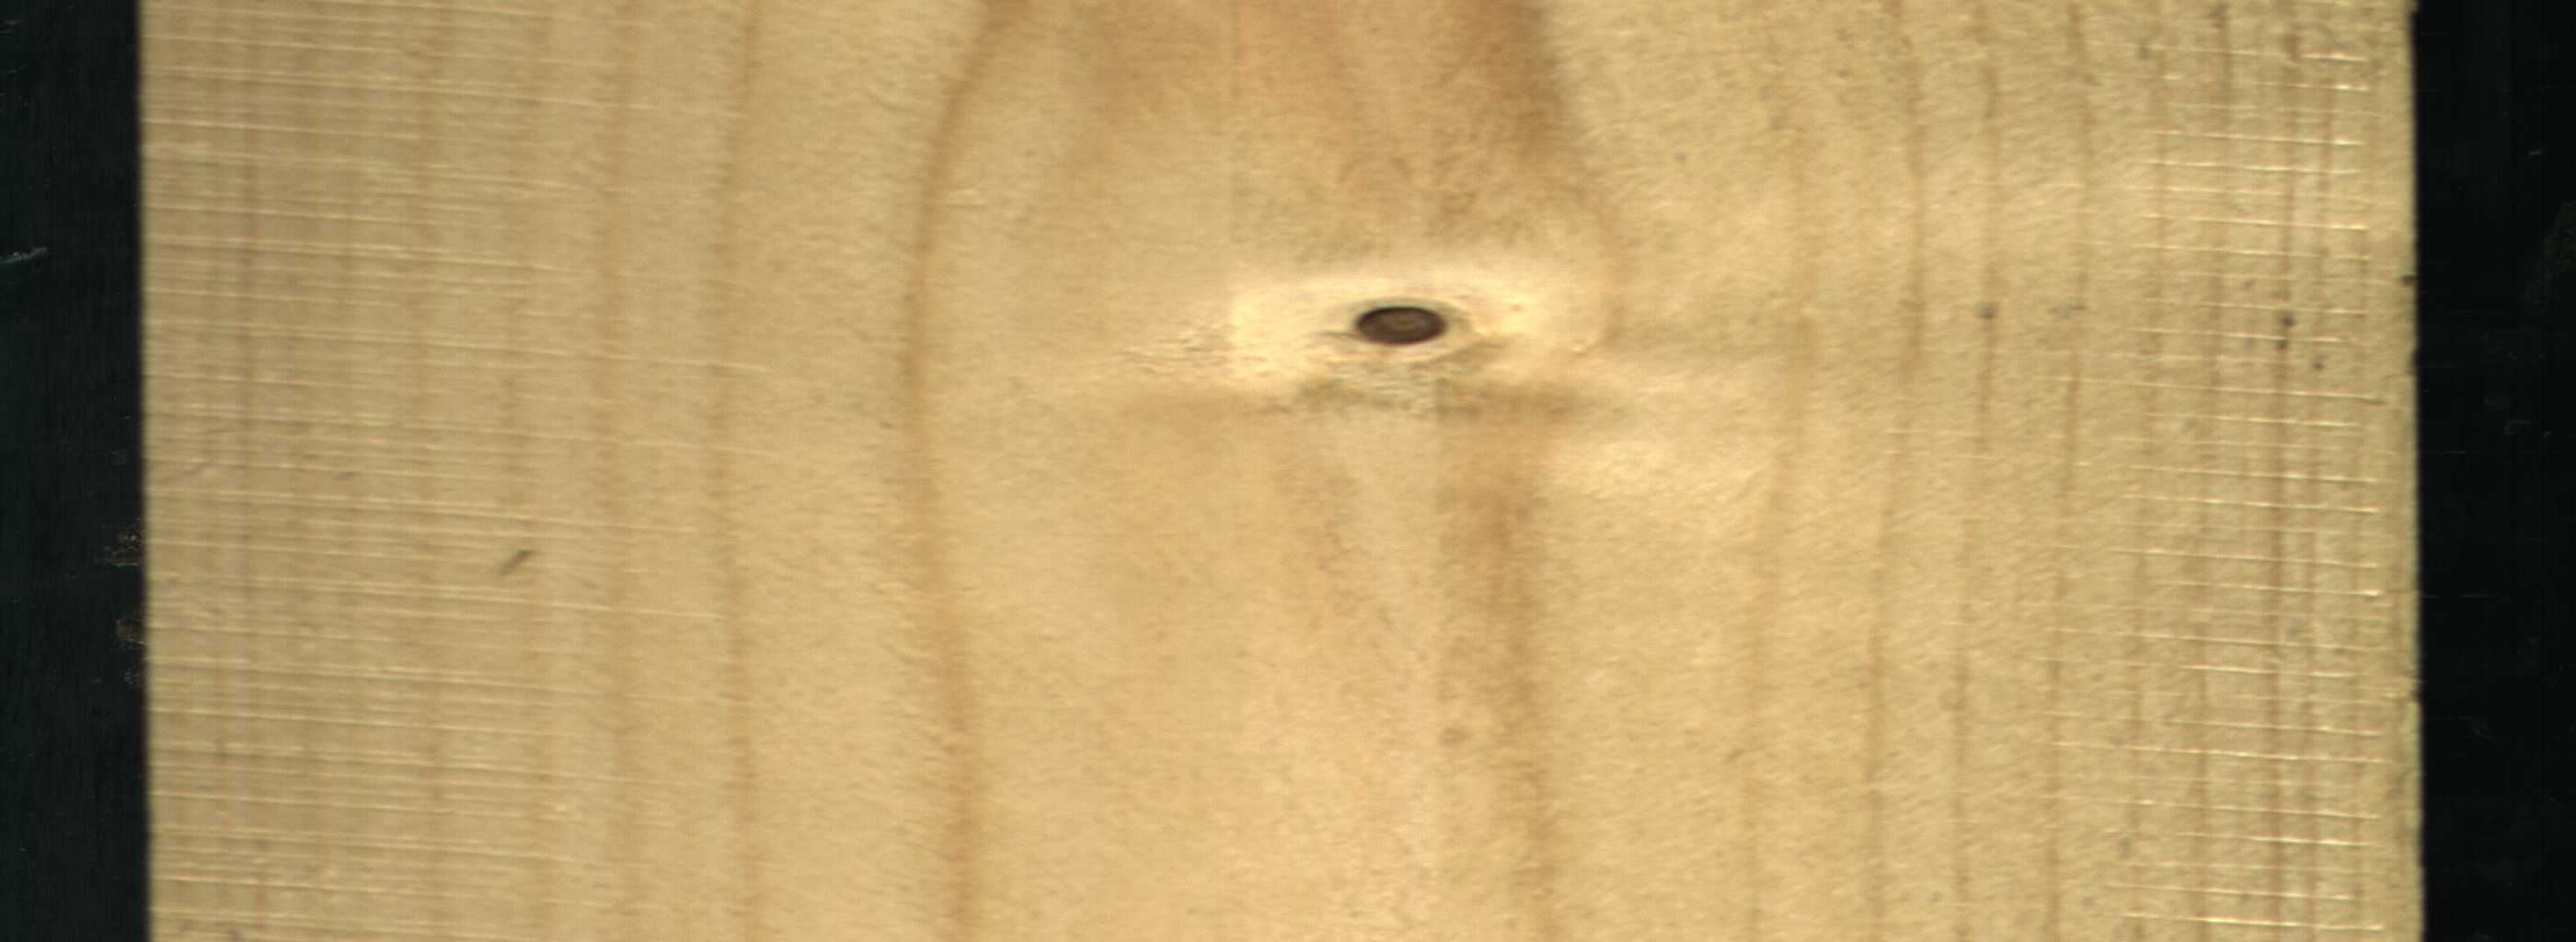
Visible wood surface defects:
Dead_Knot